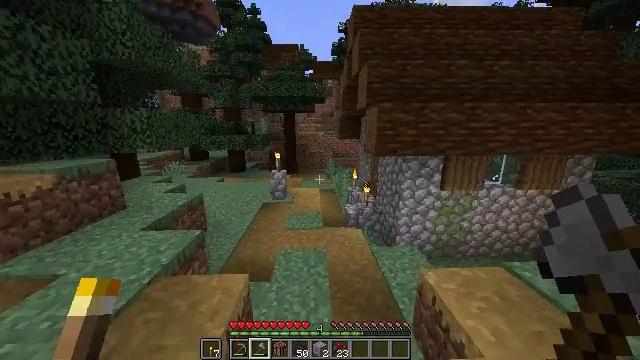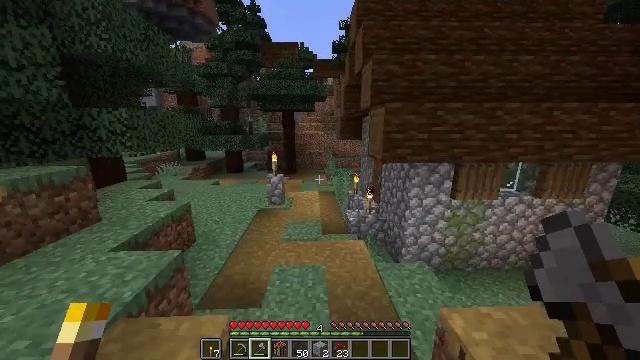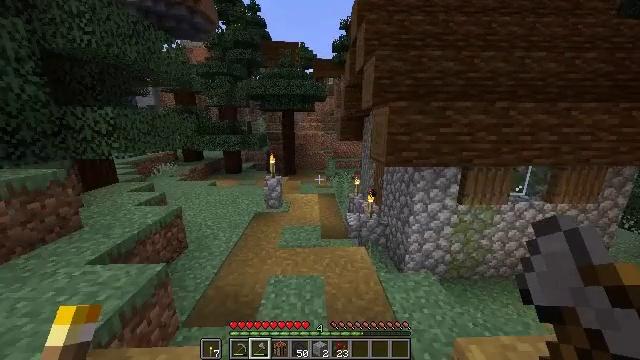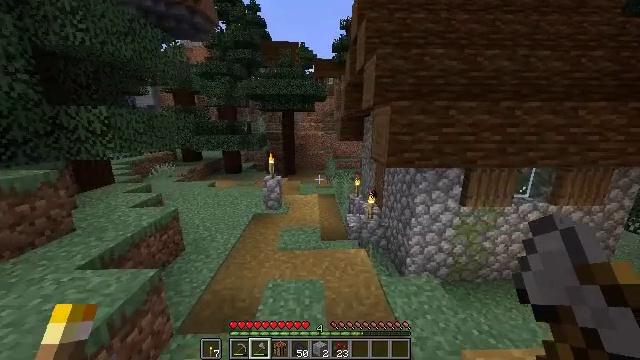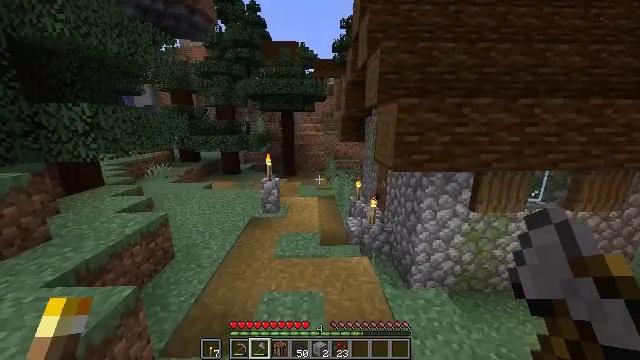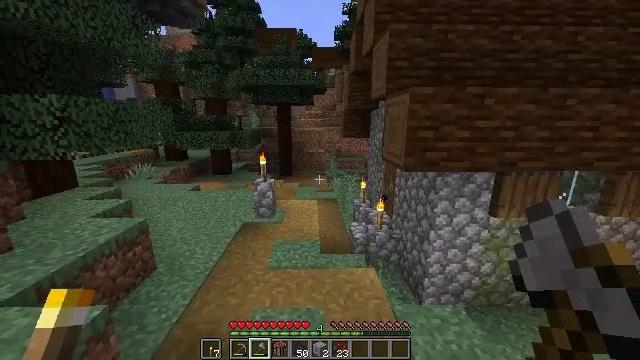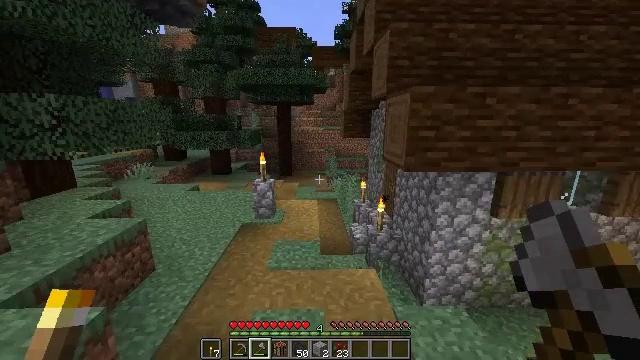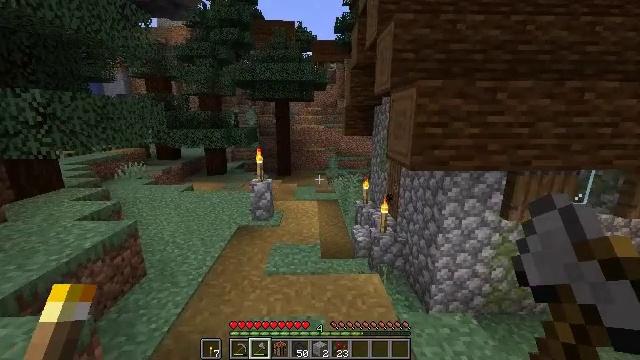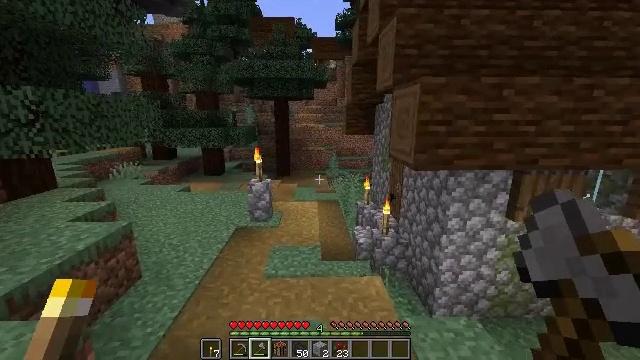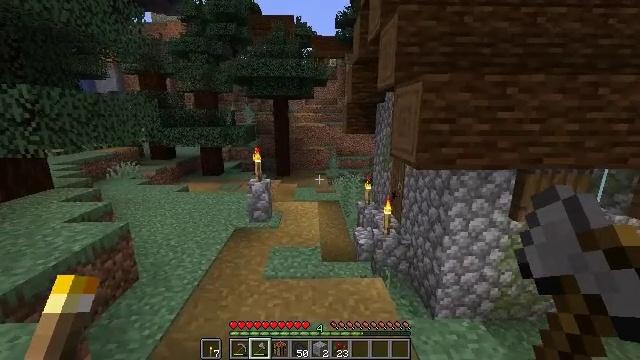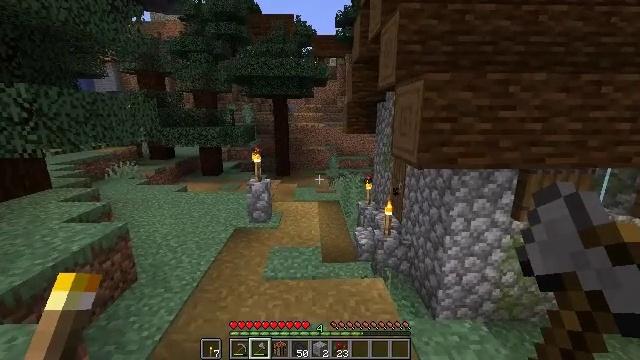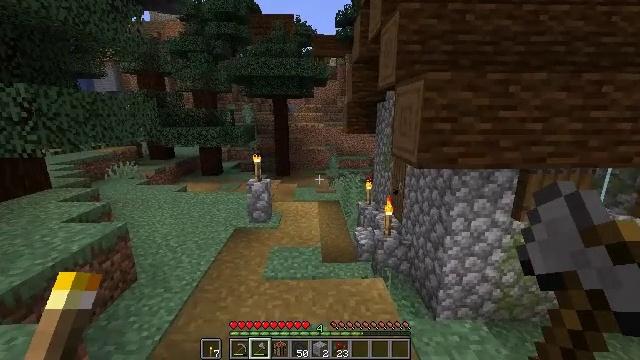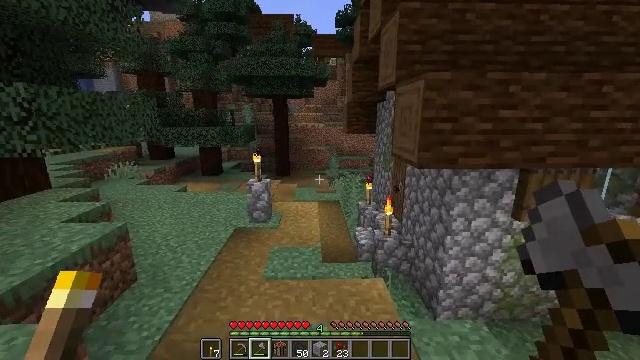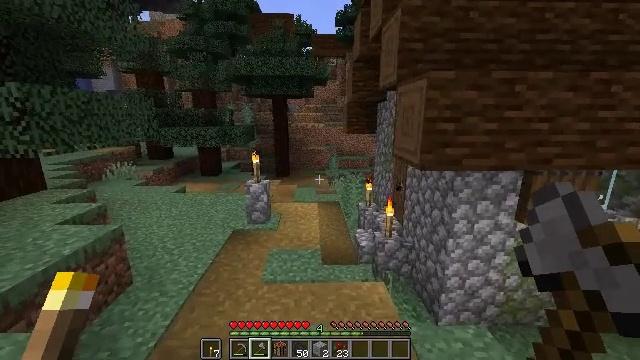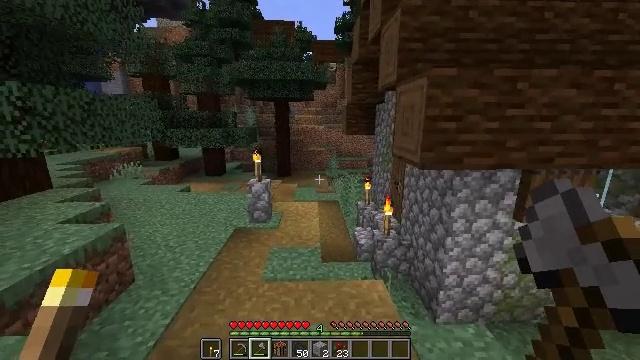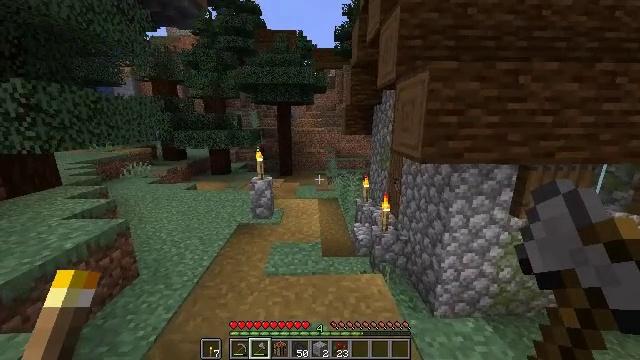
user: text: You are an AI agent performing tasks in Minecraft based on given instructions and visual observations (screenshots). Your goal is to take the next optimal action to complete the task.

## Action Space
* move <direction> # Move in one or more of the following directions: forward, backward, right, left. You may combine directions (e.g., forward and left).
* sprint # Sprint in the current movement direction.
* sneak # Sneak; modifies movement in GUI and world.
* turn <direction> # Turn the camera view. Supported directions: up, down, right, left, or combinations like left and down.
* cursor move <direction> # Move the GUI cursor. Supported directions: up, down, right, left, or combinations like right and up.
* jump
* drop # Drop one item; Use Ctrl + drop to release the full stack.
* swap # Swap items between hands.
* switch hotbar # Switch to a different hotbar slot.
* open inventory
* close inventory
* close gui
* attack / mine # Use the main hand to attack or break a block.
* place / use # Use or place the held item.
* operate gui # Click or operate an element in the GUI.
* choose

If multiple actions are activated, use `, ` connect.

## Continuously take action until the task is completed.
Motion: motion action
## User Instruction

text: Mine the purple bed.
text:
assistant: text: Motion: move forward, sprint
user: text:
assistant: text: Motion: move forward, sprint
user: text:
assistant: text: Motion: move forward, sprint
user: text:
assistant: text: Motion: sprint
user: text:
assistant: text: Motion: no_op
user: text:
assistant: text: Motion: no_op
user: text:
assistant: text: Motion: no_op
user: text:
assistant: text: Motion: no_op
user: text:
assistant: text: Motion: no_op
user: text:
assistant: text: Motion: no_op
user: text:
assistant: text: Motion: no_op
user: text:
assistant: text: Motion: no_op
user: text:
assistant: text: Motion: move forward, sprint
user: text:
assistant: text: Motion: move forward, sprint
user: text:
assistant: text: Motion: move forward, sprint
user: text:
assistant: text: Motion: move forward, sprint
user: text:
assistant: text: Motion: move forward, sprint
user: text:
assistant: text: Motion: move forward, sprint
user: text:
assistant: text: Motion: move forward, sprint
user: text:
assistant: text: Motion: move forward, sprint
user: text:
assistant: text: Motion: move forward, sprint
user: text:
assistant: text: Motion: move forward, sprint
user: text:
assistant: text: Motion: move forward, sprint
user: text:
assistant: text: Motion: move forward and move left, sprint
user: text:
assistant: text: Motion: move forward and move left, sprint, turn left and up
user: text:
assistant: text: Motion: move forward and move left, sprint, turn left and up
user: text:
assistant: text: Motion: move forward and move left, sprint, turn right and down
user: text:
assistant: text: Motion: move forward and move left, sprint, turn right and down
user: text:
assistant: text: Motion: move forward and move left, sprint, turn right
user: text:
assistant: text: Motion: move forward and move left, sprint, turn right and up